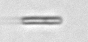
Label: fiber